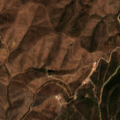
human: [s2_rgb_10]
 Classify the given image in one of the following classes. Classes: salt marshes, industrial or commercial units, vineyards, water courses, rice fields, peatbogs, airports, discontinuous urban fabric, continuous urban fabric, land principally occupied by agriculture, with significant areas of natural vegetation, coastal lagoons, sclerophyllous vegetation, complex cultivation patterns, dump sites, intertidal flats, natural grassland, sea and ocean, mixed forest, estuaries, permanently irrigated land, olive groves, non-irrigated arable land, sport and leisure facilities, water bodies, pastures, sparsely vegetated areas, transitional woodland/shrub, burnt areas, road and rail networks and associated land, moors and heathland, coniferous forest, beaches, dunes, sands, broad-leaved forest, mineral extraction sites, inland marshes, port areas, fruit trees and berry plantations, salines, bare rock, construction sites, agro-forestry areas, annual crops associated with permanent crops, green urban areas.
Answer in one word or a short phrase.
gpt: land principally occupied by agriculture, with significant areas of natural vegetation, broad-leaved forest, sclerophyllous vegetation, transitional woodland/shrub